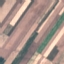
Land use / land cover class: AnnualCrop